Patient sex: M
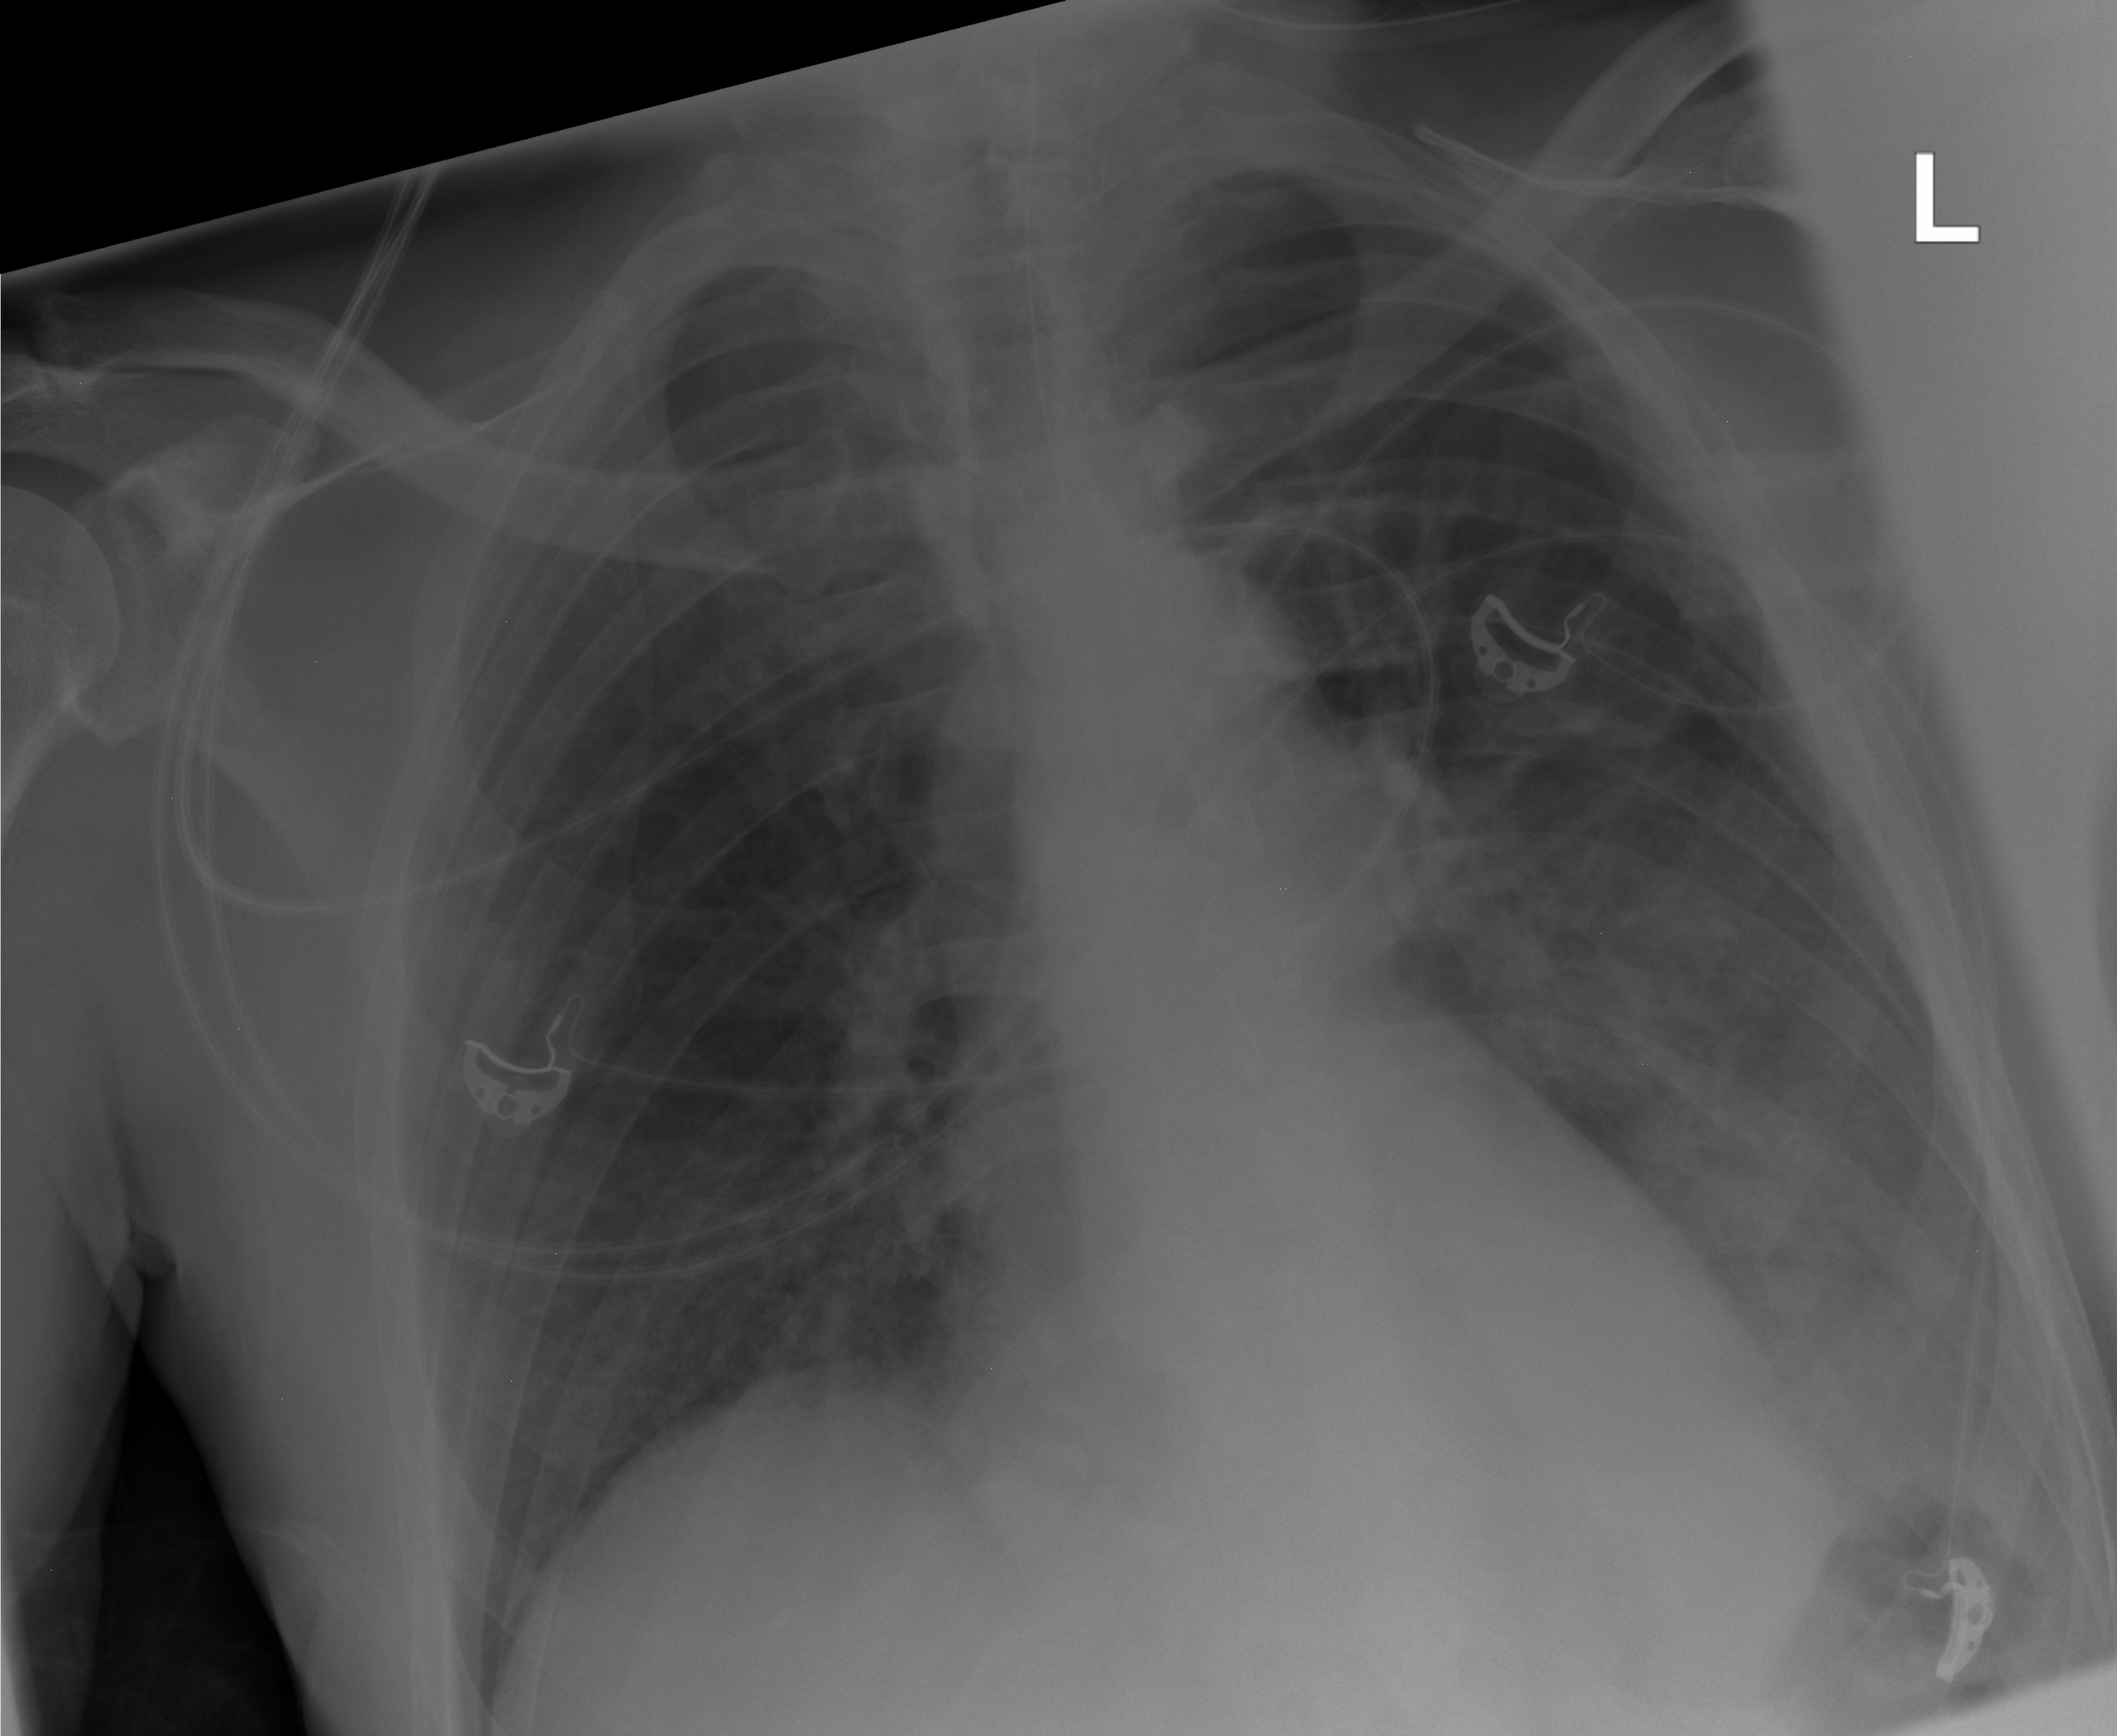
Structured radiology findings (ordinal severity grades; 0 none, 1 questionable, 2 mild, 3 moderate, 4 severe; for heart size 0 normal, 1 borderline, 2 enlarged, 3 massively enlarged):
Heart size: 0
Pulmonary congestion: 0
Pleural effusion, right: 0
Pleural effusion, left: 2
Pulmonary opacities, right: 1
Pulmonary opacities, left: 3
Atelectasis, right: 0
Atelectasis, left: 2